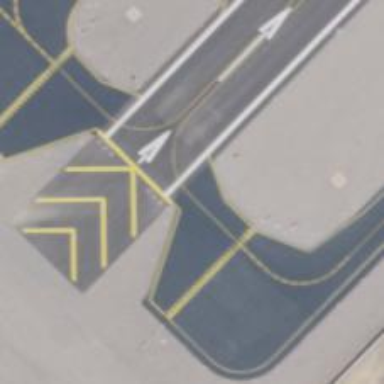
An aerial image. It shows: Taxiway at the airport with asphalt surface.